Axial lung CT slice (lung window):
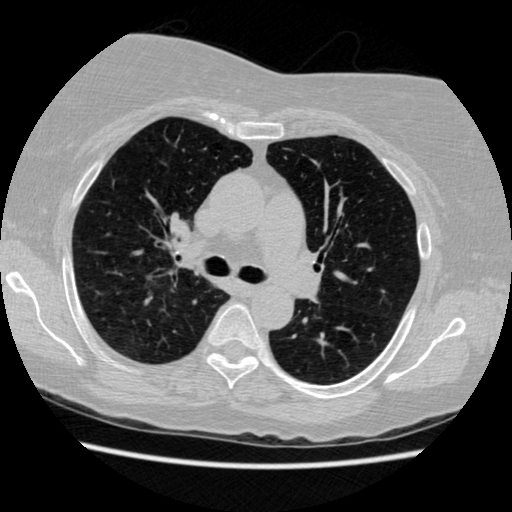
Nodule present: no